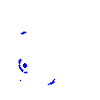
Particle: kaon